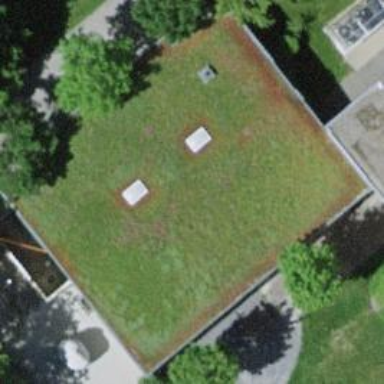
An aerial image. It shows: Kindergarten building.